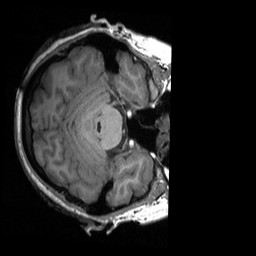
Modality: T1w
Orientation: axial
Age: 41
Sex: female
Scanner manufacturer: siemens
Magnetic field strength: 3 T
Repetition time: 1.9 s
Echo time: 0.00226 s